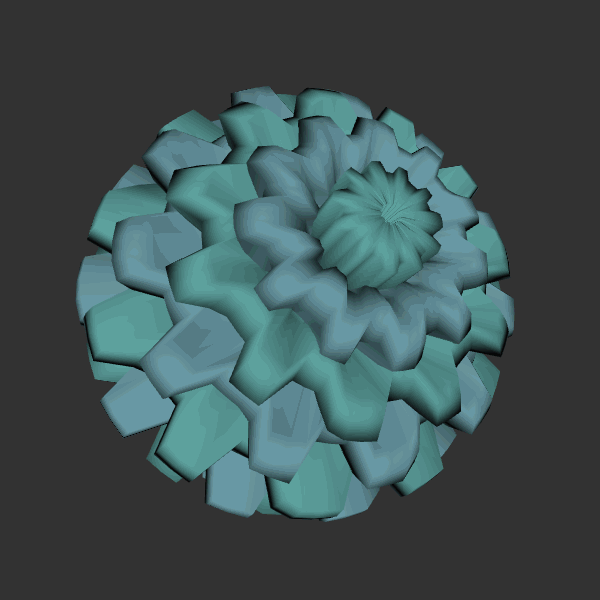
Background: dark